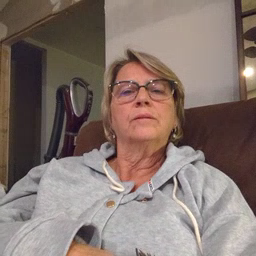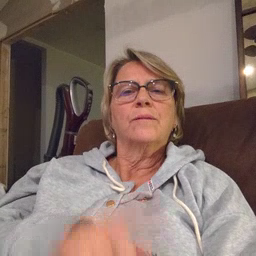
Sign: hate